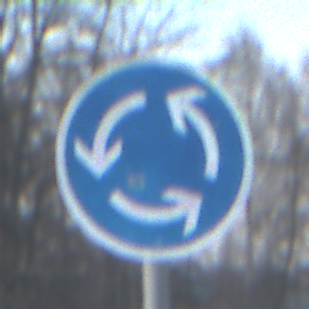
Verkehrszeichen: Kreisverkehr
Umgebung: Outdoor, Suburban
Tageszeit: SunriseSunset
Wetter: PartlyCloudy
Licht: Natural
Jahreszeit: Winter
Kontrast: MediumContrast